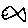
Label: fish